Question: HY!
I want to create a TabbedPane with a jTable.
Designer:

Constructor Code in JForm:
'''
initComponents();
this.add(jTabbedPane1);
jTabbedPane1.addTab("Test", jPanel1);
jPanel1.add(jTable1);
'''
Auto-Gen-Code:
'''
private void initComponents() {
jTabbedPane1 = new javax.swing.JTabbedPane();
jPanel1 = new javax.swing.JPanel();
jScrollPane1 = new javax.swing.JScrollPane();
jTable1 = new javax.swing.JTable();
jButton_add = new javax.swing.JButton();
setDefaultCloseOperation(javax.swing.WindowConstants.EXIT_ON_CLOSE);
jPanel1.setMinimumSize(new java.awt.Dimension(550, 300));
jTable1.setModel(new javax.swing.table.DefaultTableModel(
new Object [][] {
{"dddsds", null, null, null},
{null, null, null, null},
{null, null, null, null},
{null, null, null, null}
},
new String [] {
"Title 1", "Title 2", "Title 3", "Title 4"
}
));
jScrollPane1.setViewportView(jTable1);
javax.swing.GroupLayout jPanel1Layout = new javax.swing.GroupLayout(jPanel1);
jPanel1.setLayout(jPanel1Layout);
jPanel1Layout.setHorizontalGroup(
jPanel1Layout.createParallelGroup(javax.swing.GroupLayout.Alignment.LEADING)
.addGroup(jPanel1Layout.createSequentialGroup()
.addContainerGap()
.addComponent(jScrollPane1, javax.swing.GroupLayout.DEFAULT_SIZE, 530, Short.MAX_VALUE)
.addContainerGap())
);
jPanel1Layout.setVerticalGroup(
jPanel1Layout.createParallelGroup(javax.swing.GroupLayout.Alignment.LEADING)
.addGroup(jPanel1Layout.createSequentialGroup()
.addContainerGap()
.addComponent(jScrollPane1, javax.swing.GroupLayout.PREFERRED_SIZE, 287, javax.swing.GroupLayout.PREFERRED_SIZE)
.addContainerGap(27, Short.MAX_VALUE))
);
jButton_add.setText("add");
jButton_add.setVerticalTextPosition(javax.swing.SwingConstants.BOTTOM);
jButton_add.addActionListener(new java.awt.event.ActionListener() {
public void actionPerformed(java.awt.event.ActionEvent evt) {
jButton_addActionPerformed(evt);
}
});
javax.swing.GroupLayout layout = new javax.swing.GroupLayout(getContentPane());
getContentPane().setLayout(layout);
layout.setHorizontalGroup(
layout.createParallelGroup(javax.swing.GroupLayout.Alignment.LEADING)
.addGroup(javax.swing.GroupLayout.Alignment.TRAILING, layout.createSequentialGroup()
.addGroup(layout.createParallelGroup(javax.swing.GroupLayout.Alignment.TRAILING)
.addGroup(javax.swing.GroupLayout.Alignment.LEADING, layout.createSequentialGroup()
.addGap(39, 39, 39)
.addComponent(jPanel1, javax.swing.GroupLayout.DEFAULT_SIZE, javax.swing.GroupLayout.DEFAULT_SIZE, Short.MAX_VALUE))
.addGroup(layout.createSequentialGroup()
.addContainerGap()
.addComponent(jTabbedPane1, javax.swing.GroupLayout.DEFAULT_SIZE, 579, Short.MAX_VALUE))
.addGroup(javax.swing.GroupLayout.Alignment.LEADING, layout.createSequentialGroup()
.addGap(31, 31, 31)
.addComponent(jButton_add)))
.addContainerGap())
);
layout.setVerticalGroup(
layout.createParallelGroup(javax.swing.GroupLayout.Alignment.LEADING)
.addGroup(layout.createSequentialGroup()
.addContainerGap()
.addComponent(jTabbedPane1, javax.swing.GroupLayout.PREFERRED_SIZE, 22, javax.swing.GroupLayout.PREFERRED_SIZE)
.addGap(28, 28, 28)
.addComponent(jPanel1, javax.swing.GroupLayout.PREFERRED_SIZE, javax.swing.GroupLayout.DEFAULT_SIZE, javax.swing.GroupLayout.PREFERRED_SIZE)
.addGap(18, 18, 18)
.addComponent(jButton_add)
.addContainerGap(javax.swing.GroupLayout.DEFAULT_SIZE, Short.MAX_VALUE))
);
pack();
}// </editor-fold>
'''
Problem:
the jTable1 is invisible and the button is under the jTabbedPane and not under the jPanel.
Please help
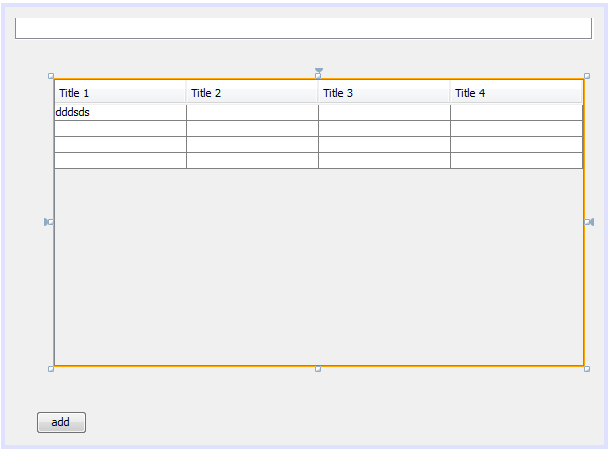
Answer: You should not add 'jTable1' twice to 'jPanel1'. 'initComponents()' already adds 'jScrollPane1' (which includes 'jTable1') to 'jPanel1' through the use of 'jPanel1Layout'. But in your constructor, you add 'jTable1' a second time, explicitly to 'jPanel1'. Hence your constructor should just be as follows:
'''
initComponents();
this.add(jTabbedPane1);
jTabbedPane1.addTab("Test", jPanel1);
'''
Note tha I've removed the line 'jPanel1.add(jTable1);'
Then you have the same problem with jTabbedPane1, which is added twice to the content pane.
From the generated code I see, I would say you have probbably made some bad manipulation of Netbeans GUI designer, because 'jTable1' is NOT inside 'jTabbedPane1' but directly inside the content pane of the frame. I guess you should redesign your panel from scratch or at least modify your UI in the designer.
The important point to understand is that, when you use 'GroupLayout' API, components are automatically added to their container and hence shouldn't be added explcitily.
My best advice, actually, would be: don't use NetBeands UI designer and code your UI by hand (but not with 'GroupLayout' which is too complex to be coded manually).